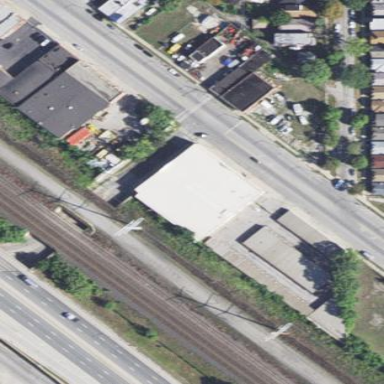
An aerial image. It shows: Commercial building housing storage rental shop branded as Public Storage.